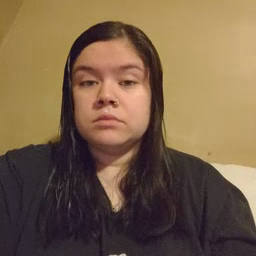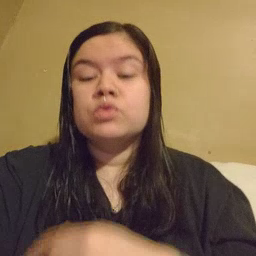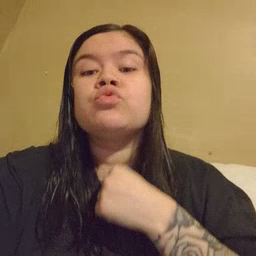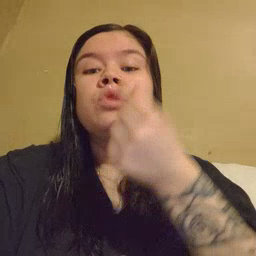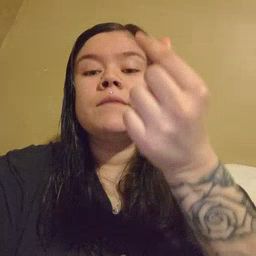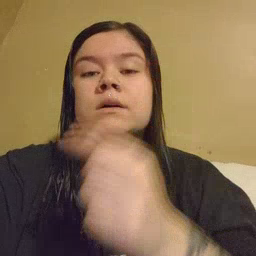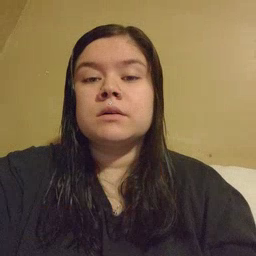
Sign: giraffe